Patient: sex M, age 65
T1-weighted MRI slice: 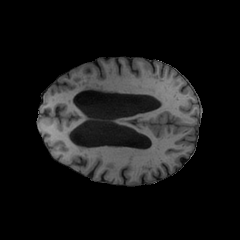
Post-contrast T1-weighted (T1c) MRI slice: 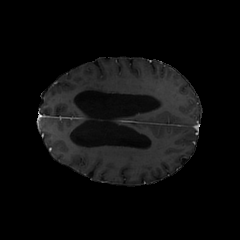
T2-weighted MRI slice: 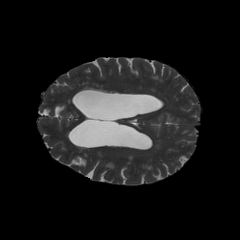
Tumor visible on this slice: no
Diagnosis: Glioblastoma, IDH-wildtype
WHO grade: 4